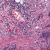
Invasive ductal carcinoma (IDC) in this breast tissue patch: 1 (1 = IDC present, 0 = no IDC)